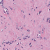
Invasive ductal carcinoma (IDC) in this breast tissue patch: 1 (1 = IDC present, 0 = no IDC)